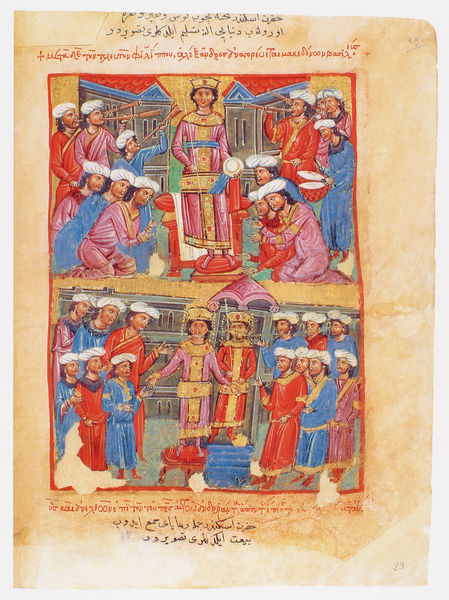
Titel: Der griechische Alexanderroman
Institution: Venedig, Hellenic Institute Codex Gr. 5
Schlagwörter: blau, weiß, gelb, bunt, fenster, männer, rot, malerei, diener, bild, gold, musiker, krone, rosa, farbig, schrift, papier, lila, violett, könig, thron, schriftzeichen, buch, druck, seite, text, knien, herrscher, beten, buchseite, pergament, arabisch, heiligenschein, griechisch, baldachin, posaunen, hochzeit, heilige, anbeten, verehrung, posaune, jerusalem, turban, turbane, sultan, grichisch, trommeln, heirat, buchmalerei, osmanen, byzanz, alexander, persisch, türken, koran, opfergabe, sofia, alexanderroman, könig beten alt publikum hebräisch, trompeten anbetung heilig, seite.